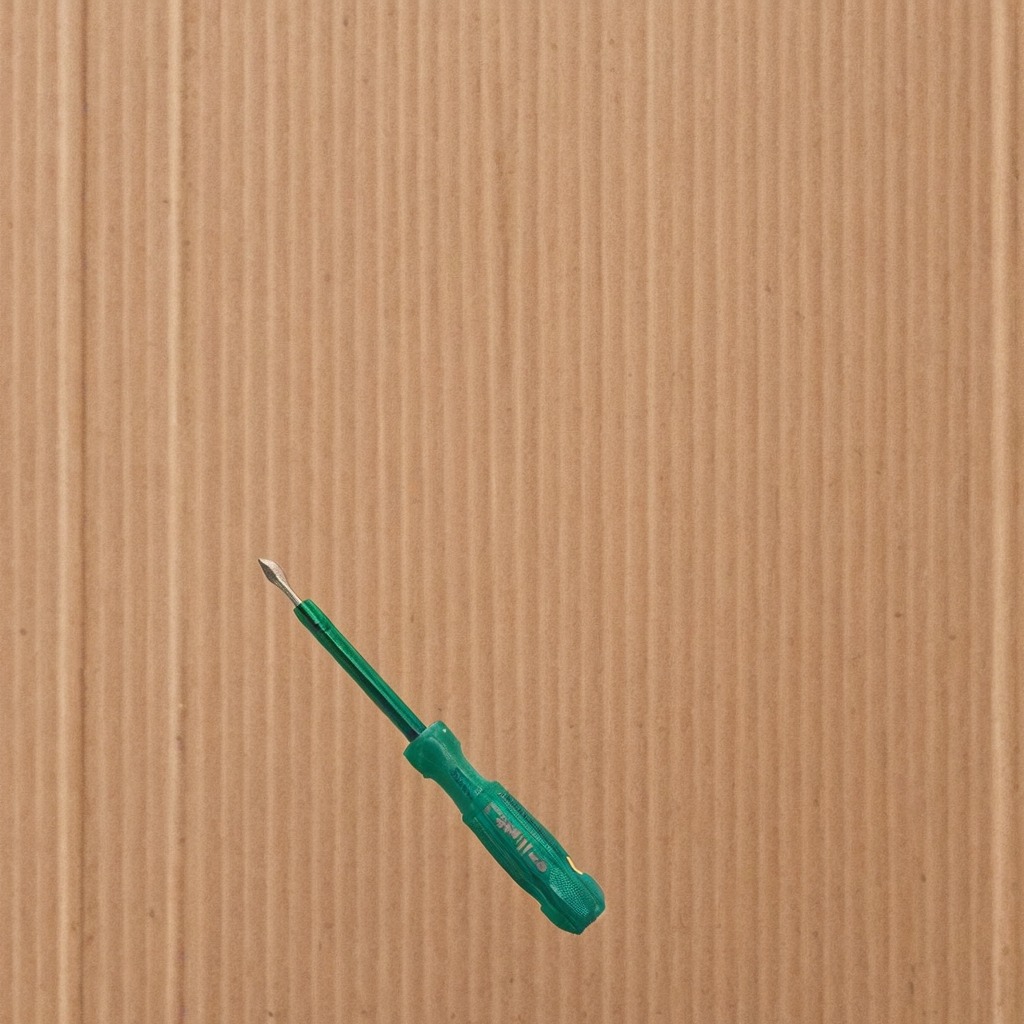
A screwdriver is lying on the cardboard box surface.